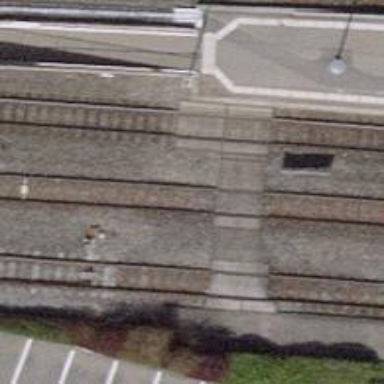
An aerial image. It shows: Railway crossing.